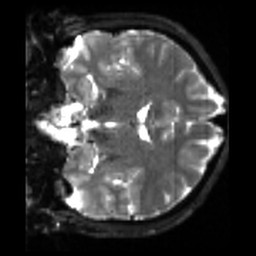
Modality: sbref
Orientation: coronal
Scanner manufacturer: siemens
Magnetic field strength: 3 T
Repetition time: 4 s
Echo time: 0.0594 s